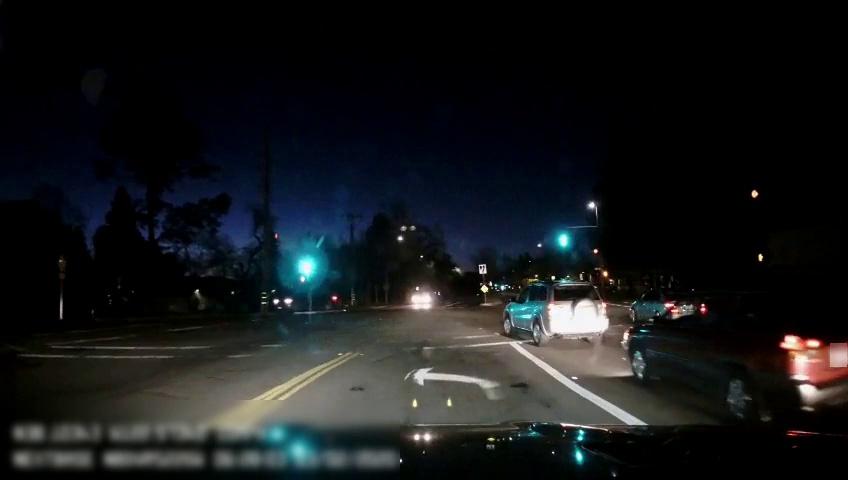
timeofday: Night
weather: Cloudy
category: Drivable Space
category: Vehicles | Car
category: Vehicles | SUV
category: Vehicles | SUV
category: Vehicles | SUV
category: Vehicles | Car
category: Lanes | Current Lane
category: Lanes | Opposite Lane
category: Lanes | Current Lane
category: Lanes | Opposite Lane
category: Traffic | Lights
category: Traffic | Lights
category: Traffic | Lights
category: Traffic | Signs